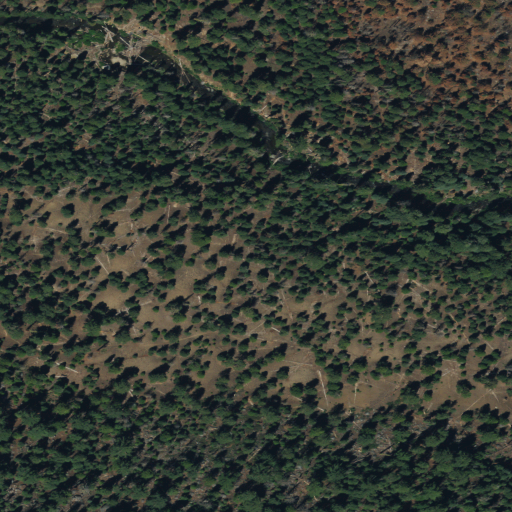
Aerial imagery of plain(s) in California named Forgotten Flat containing evergreen forest and grassland